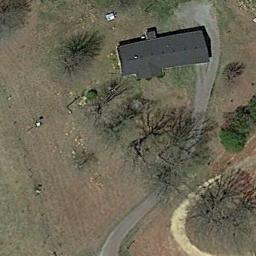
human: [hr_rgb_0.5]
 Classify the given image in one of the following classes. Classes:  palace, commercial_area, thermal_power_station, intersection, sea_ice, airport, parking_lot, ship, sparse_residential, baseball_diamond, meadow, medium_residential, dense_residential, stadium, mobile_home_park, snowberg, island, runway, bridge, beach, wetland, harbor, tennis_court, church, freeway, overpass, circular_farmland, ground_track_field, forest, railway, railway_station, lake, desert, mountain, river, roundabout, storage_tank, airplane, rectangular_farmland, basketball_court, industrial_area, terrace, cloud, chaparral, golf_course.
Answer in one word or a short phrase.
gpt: sparse_residential